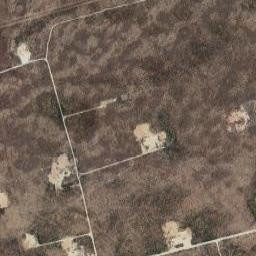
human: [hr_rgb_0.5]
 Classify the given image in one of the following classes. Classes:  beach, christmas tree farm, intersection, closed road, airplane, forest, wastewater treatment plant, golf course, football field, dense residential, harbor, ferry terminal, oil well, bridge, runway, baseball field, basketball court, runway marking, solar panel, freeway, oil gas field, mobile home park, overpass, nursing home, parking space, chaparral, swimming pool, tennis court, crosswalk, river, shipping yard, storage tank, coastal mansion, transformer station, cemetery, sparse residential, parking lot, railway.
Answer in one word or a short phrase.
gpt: oil gas field